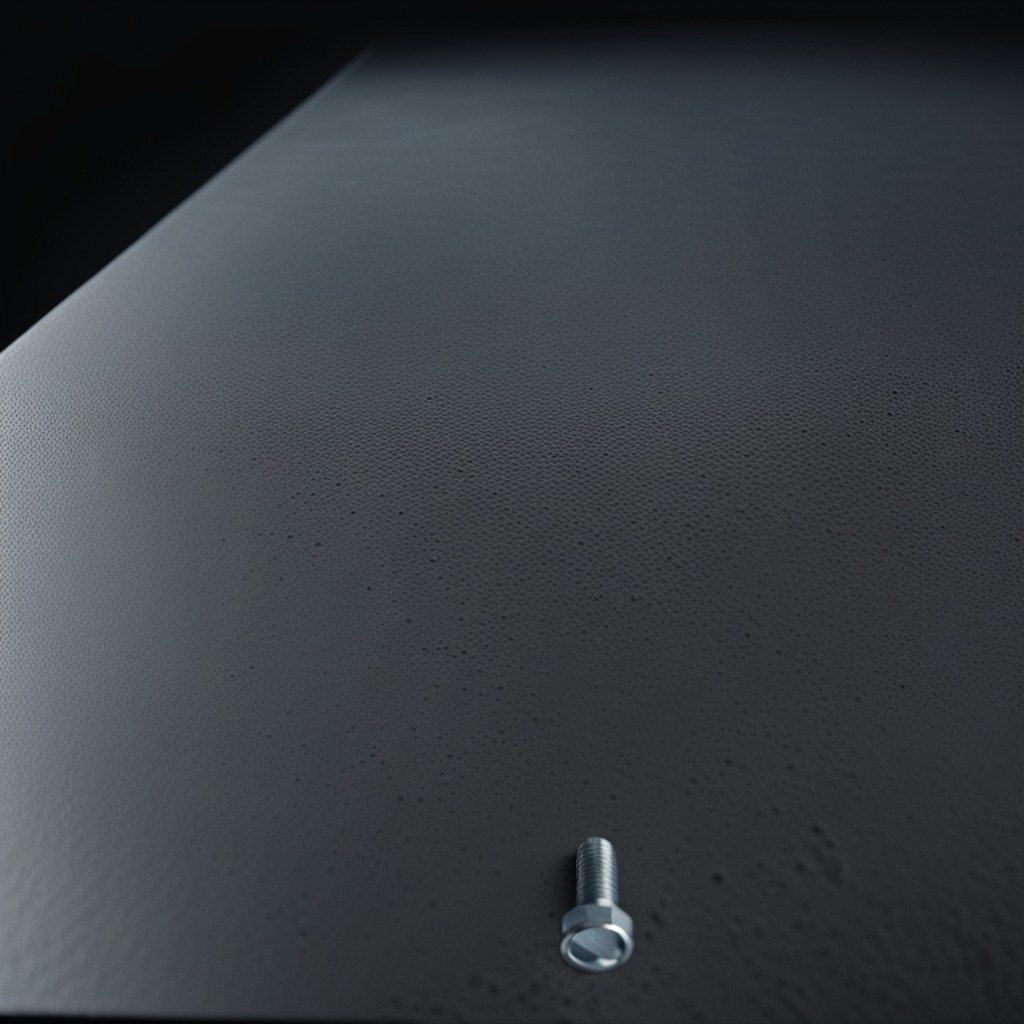
A metal screw is lying on the clean granite table inside a workshop at night.